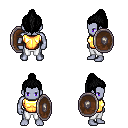
a pixel art fantasy rpg character, male body template, dark elf, purple skin, gold chest armor, white pants, black long topknot hairstyle, shield, four views (front, back, left, right), 2x2 character sprite sheet, small pixel art, hard edges, no anti-aliasing